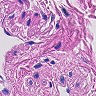
Metastatic tissue present: no